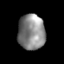
Tissue: lung
Cell type: Endothelial cells
Senescence score: 0.5632
Nuclear area (px): 935
Mean DAPI intensity: 135.847